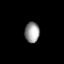
Tissue: prostate
Cell type: Fibroblasts
Senescence score: 0.7963
Nuclear area (px): 299
Mean DAPI intensity: 152.334